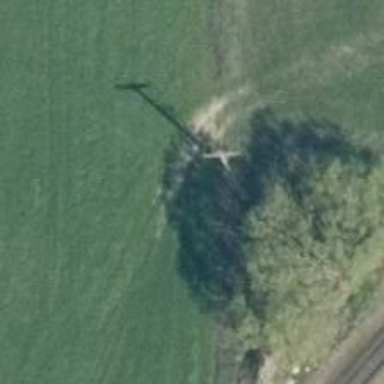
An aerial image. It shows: Power pole.